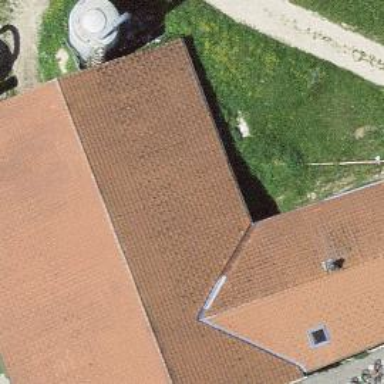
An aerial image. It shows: Farm building.